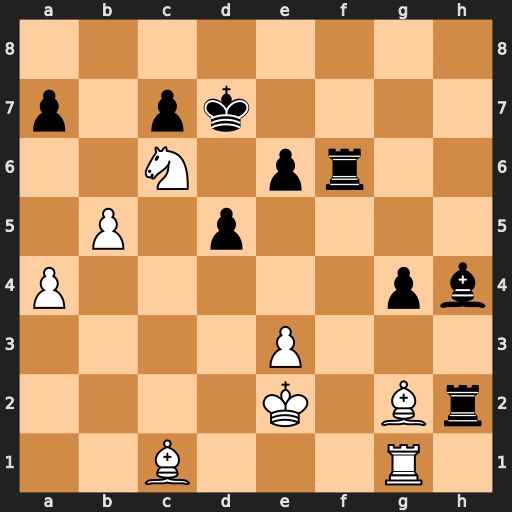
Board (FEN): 8/p1pk4/2N1pr2/1P1p4/P5pb/4P3/4K1Br/2B3R1
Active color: w
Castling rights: -
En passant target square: -
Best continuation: Ne5+ Kc8 Nxg4 Rxg2+ Rxg2